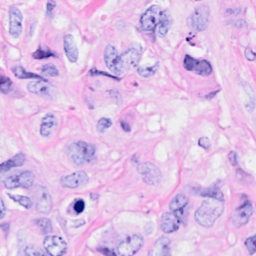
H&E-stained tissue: Breast